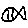
Label: fish